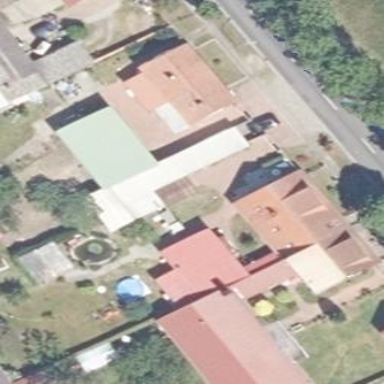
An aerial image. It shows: Gabled garage building.